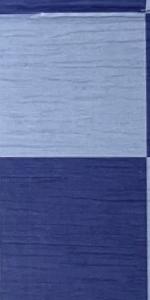
Label: Empty